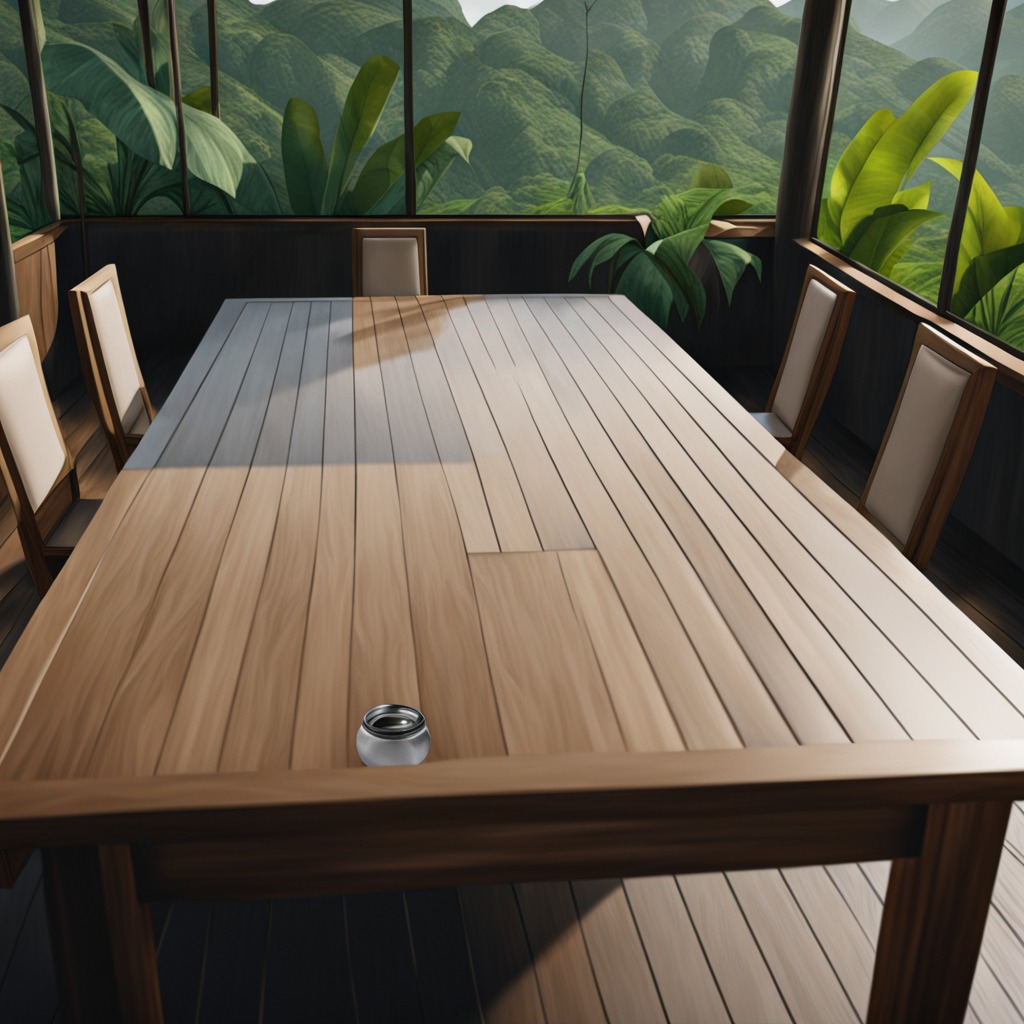
A metal nut is lying on the wooden table.